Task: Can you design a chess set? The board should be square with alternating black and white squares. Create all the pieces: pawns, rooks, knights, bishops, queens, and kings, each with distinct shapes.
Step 5273:
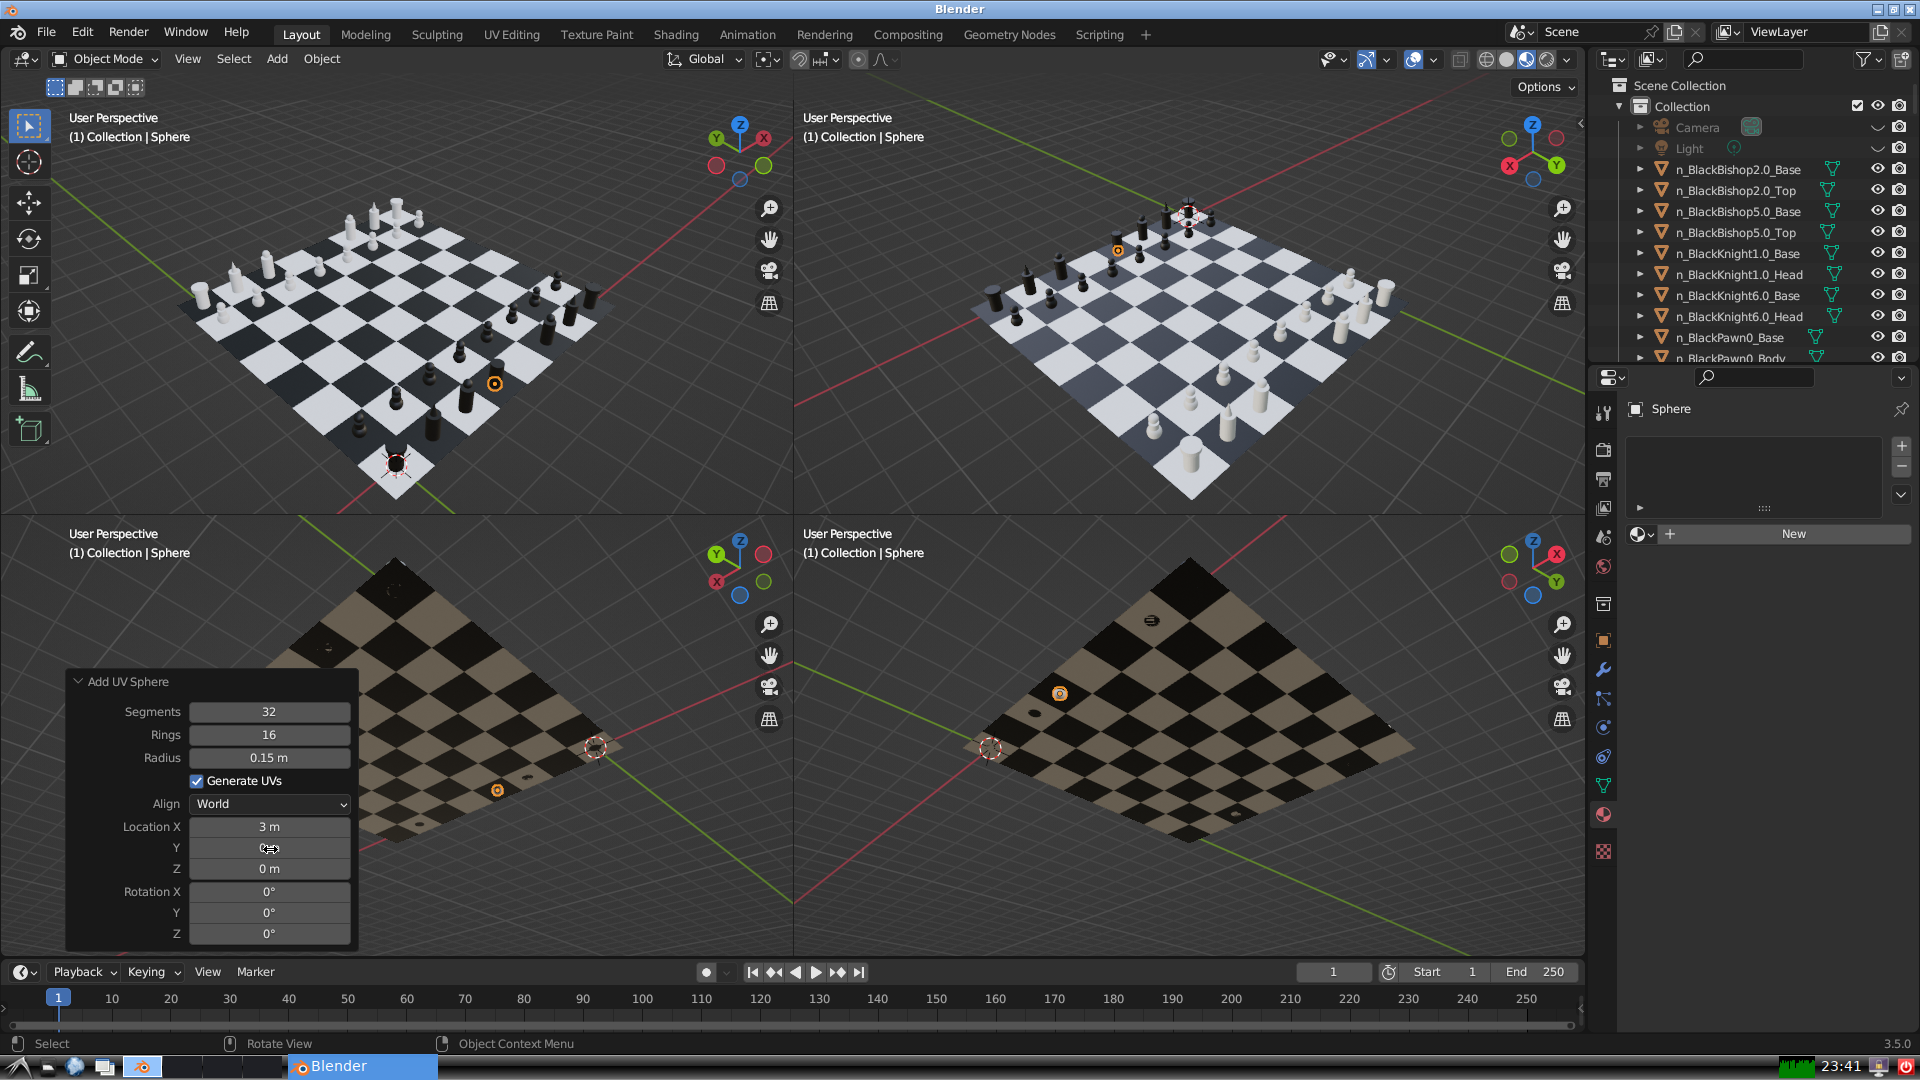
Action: {"mouse_move": [270, 867]}